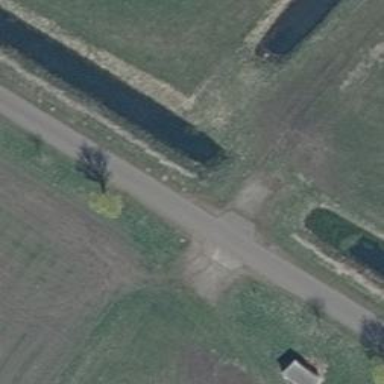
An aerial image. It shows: Culvert tunnel.